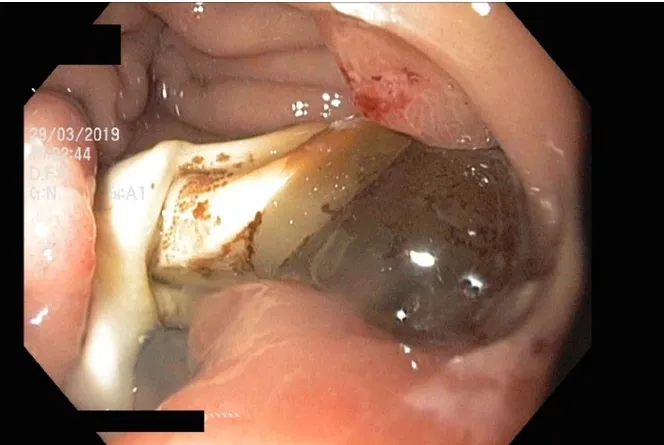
Endoscopic image of the eroded gastric band in the stomach.
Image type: endoscopy (gi_endoscopy)